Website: walmart
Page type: cart
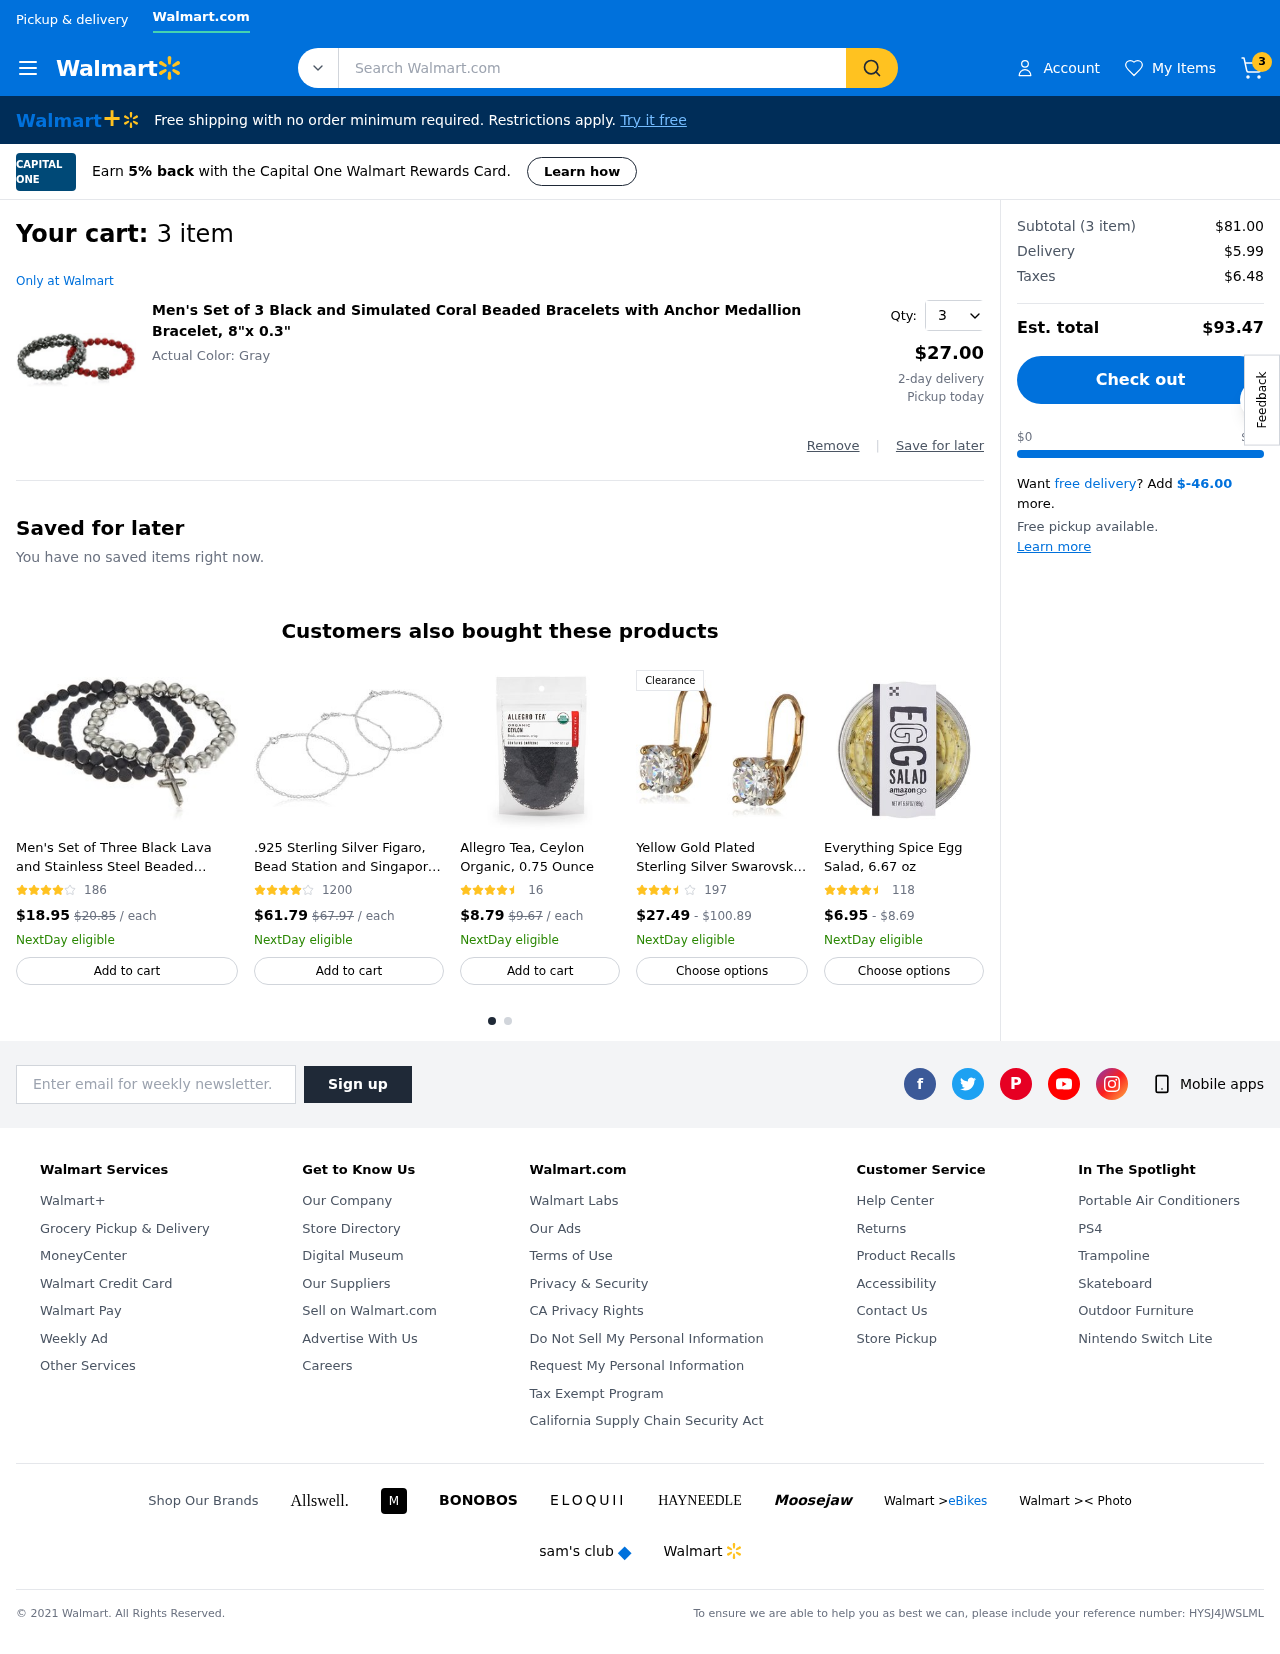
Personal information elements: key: PII_EMAIL
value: candace_white@yahoo.com
Product elements: key: PRODUCT1_NAME
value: Men's Set of 3 Black and Simulated Coral Beaded Bracelets with Anchor Medallion Bracelet, 8"x 0.3"
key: PRODUCT1_PRICE
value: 27
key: PRODUCT1_QUANTITY
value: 3
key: PRODUCT2_NAME
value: Men's Set of Three Black Lava and Stainless Steel Beaded Stretch with Cross Charm Bracelets
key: PRODUCT2_NUM_RATINGS
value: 186
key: PRODUCT2_PRICE
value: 18.95
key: PRODUCT3_NAME
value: .925 Sterling Silver Figaro, Bead Station and Singapore Chain Bracelet Set size 7
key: PRODUCT3_NUM_RATINGS
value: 1200
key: PRODUCT3_PRICE
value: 61.79
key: PRODUCT4_NAME
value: Allegro Tea, Ceylon Organic, 0.75 Ounce
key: PRODUCT4_NUM_RATINGS
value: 16
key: PRODUCT4_PRICE
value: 8.79
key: PRODUCT5_NAME
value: Yellow Gold Plated Sterling Silver Swarovski Zirconia Lever Back Earrings
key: PRODUCT5_NUM_RATINGS
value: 197
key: PRODUCT5_PRICE
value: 27.49
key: PRODUCT6_NAME
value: Everything Spice Egg Salad, 6.67 oz
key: PRODUCT6_NUM_RATINGS
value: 118
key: PRODUCT6_PRICE
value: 6.95
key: PRODUCT2_ORIGINAL_PRICE
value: $20.85
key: PRODUCT3_ORIGINAL_PRICE
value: $67.97
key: PRODUCT4_ORIGINAL_PRICE
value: $9.67
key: PRODUCT5_PRICE_MAX
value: $100.89
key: PRODUCT6_PRICE_MAX
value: $8.69
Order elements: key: ORDER_NUM_ITEMS
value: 3
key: ORDER_NUM_ITEMS
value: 3 item
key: ORDER_SUBTOTAL
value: $81.00
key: ORDER_SHIPPING_COST
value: $5.99
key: ORDER_TAX
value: $6.48
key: ORDER_TOTAL
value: $93.47
Search elements: key: HEADER_SEARCH
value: Search Walmart.com